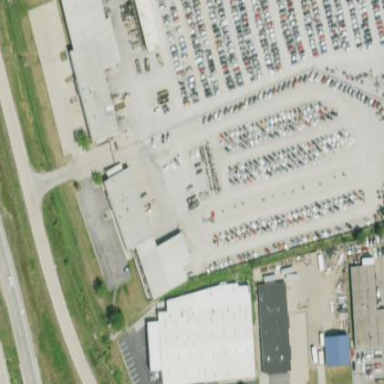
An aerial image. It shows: Industrial area designated as scrap yard.